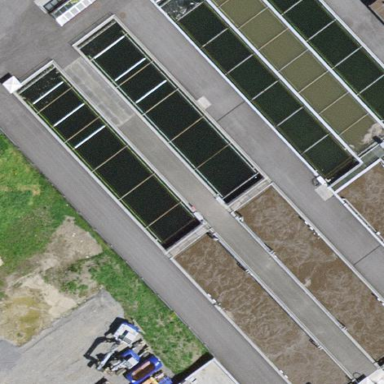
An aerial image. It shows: Image of wastewater.